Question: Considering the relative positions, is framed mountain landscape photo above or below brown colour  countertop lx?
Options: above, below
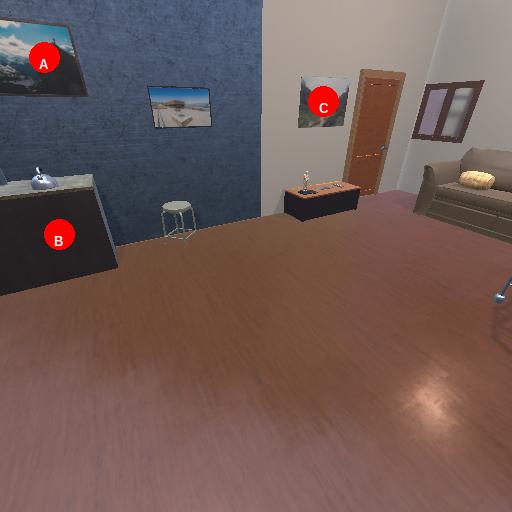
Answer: above